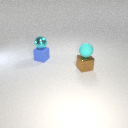
small blue rubber cube below small cyan metal sphere